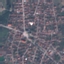
Label: Residential